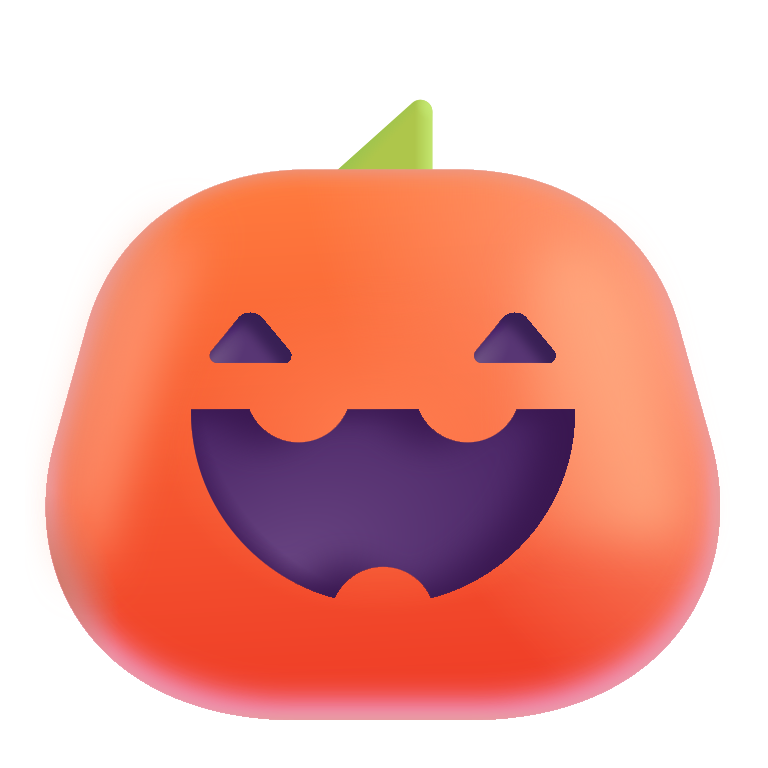
jack o lantern color